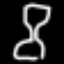
Label: hourglass